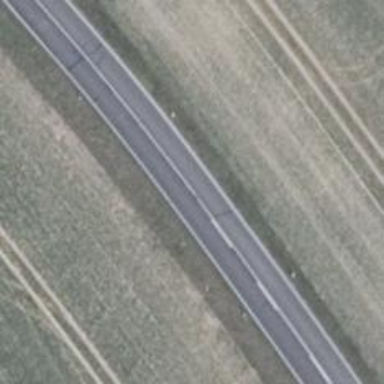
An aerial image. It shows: Secondary road with asphalt surface.